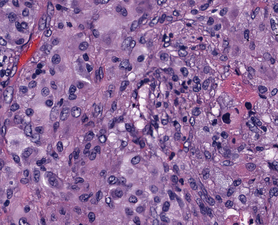
Tumor epithelial tissue: yes
Tumor-associated stroma tissue: no
Normal tissue: no